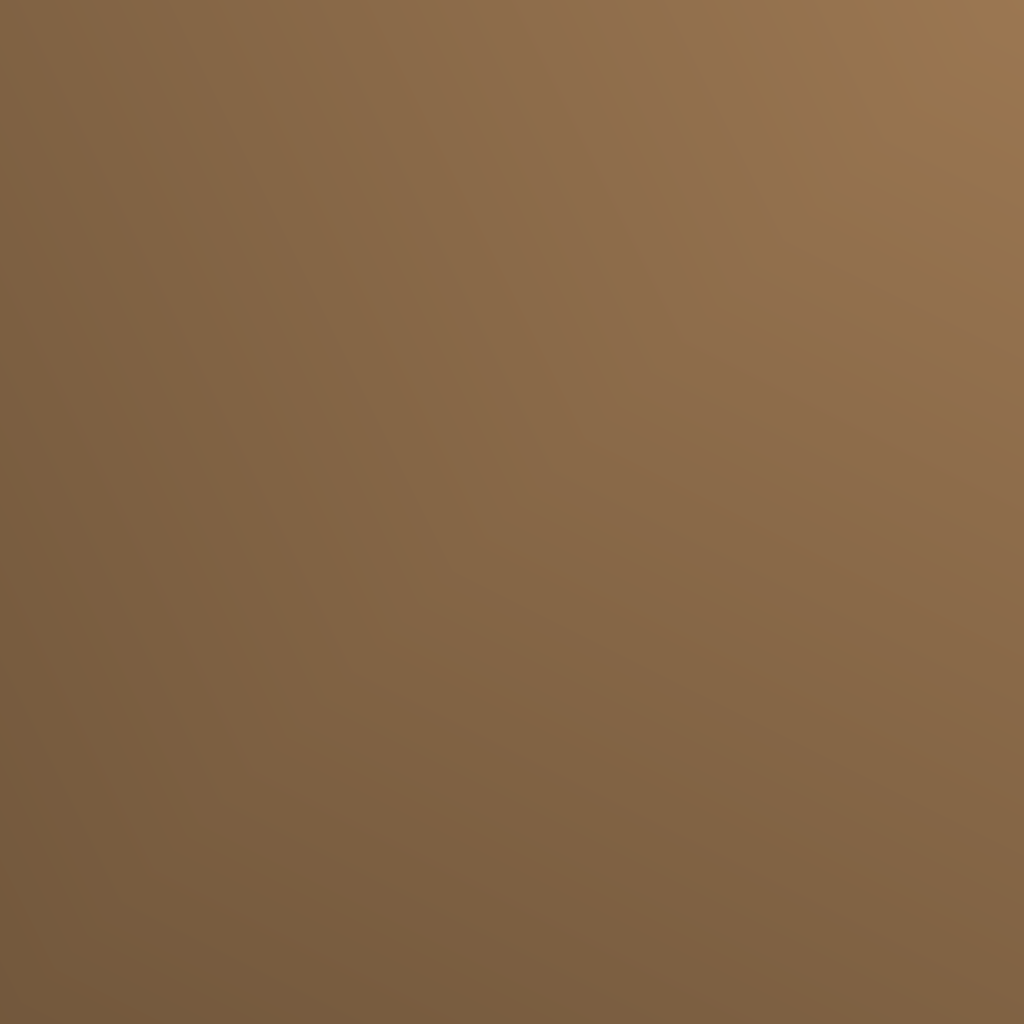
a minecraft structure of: Enchantment ID's Book (In Chest) bad low quality